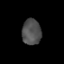
Tissue: lung
Cell type: Others
Senescence score: 0.2249
Nuclear area (px): 486
Mean DAPI intensity: 79.671